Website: home-depot
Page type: account-selection
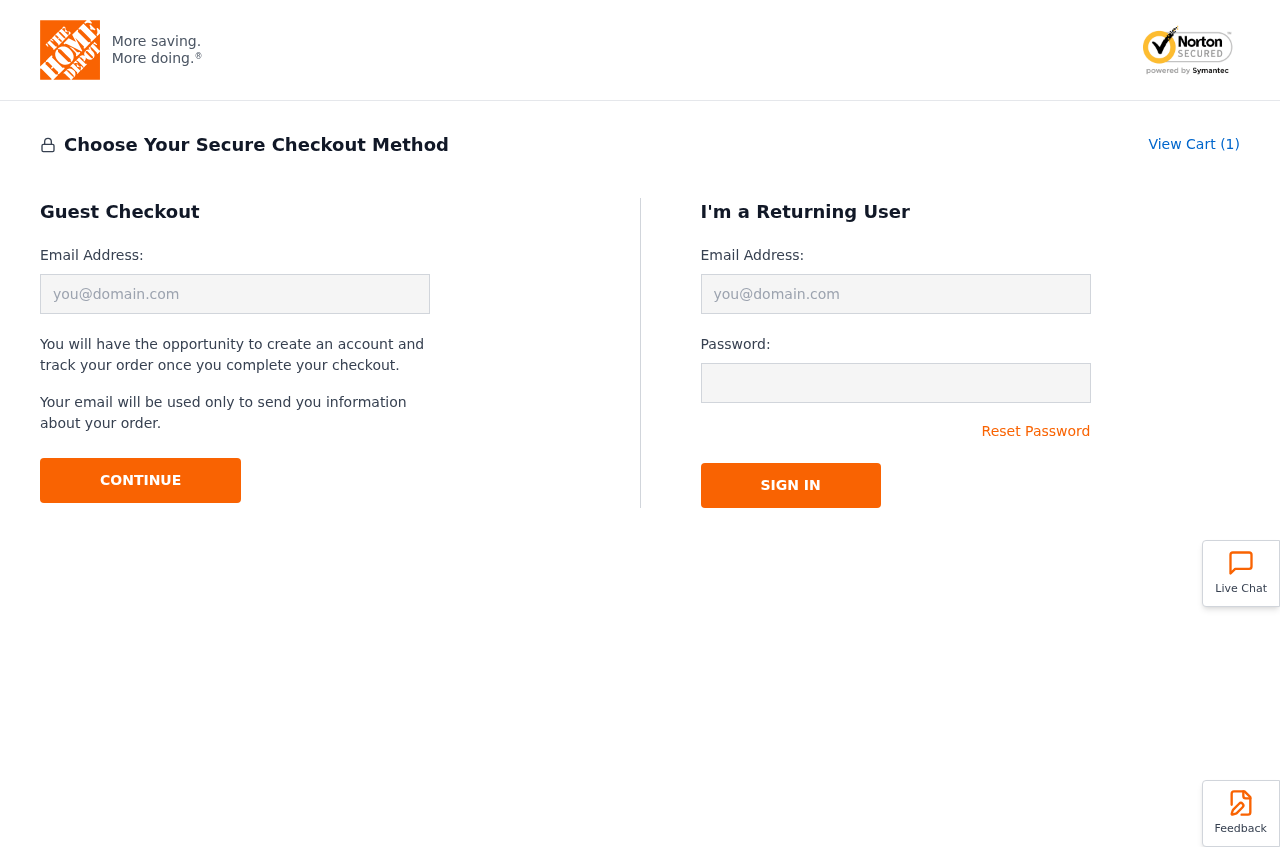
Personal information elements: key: PII_EMAIL
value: james_hamilton@gmail.com
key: PII_LOGIN_USERNAME
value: james.hamilton
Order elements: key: ORDER_NUM_ITEMS
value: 1